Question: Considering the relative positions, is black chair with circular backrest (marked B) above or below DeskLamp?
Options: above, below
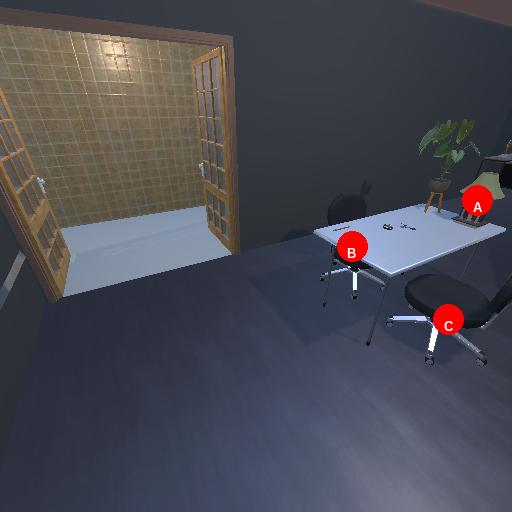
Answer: above